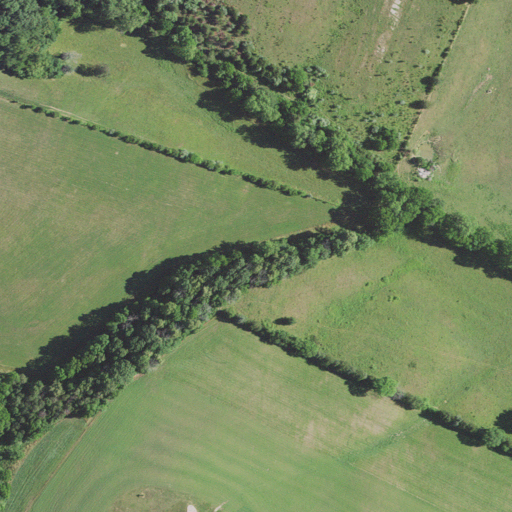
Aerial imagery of valley in Virginia named Jayho Hollow containing pasture, deciduous forest, and mixed forest